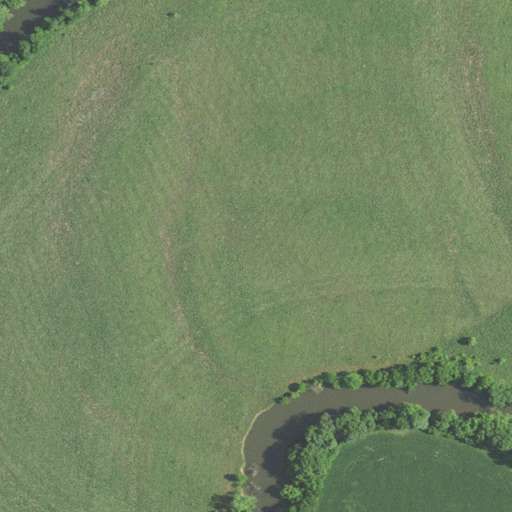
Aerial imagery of island in Missouri named Keith Island containing cultivated crops, woody wetlands, open water, deciduous forest, and pasture